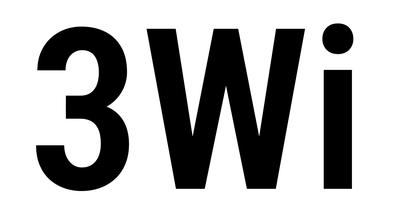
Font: Roboto_Condensed_SemiBold